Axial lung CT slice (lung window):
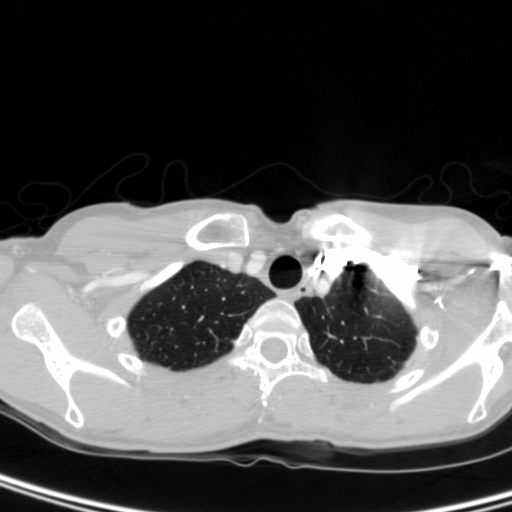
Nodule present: no